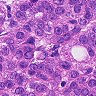
Metastatic tissue present: yes